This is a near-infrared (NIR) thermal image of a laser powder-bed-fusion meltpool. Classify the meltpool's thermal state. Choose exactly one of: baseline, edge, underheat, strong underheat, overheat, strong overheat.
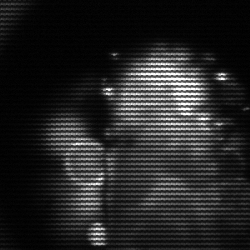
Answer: strong underheat